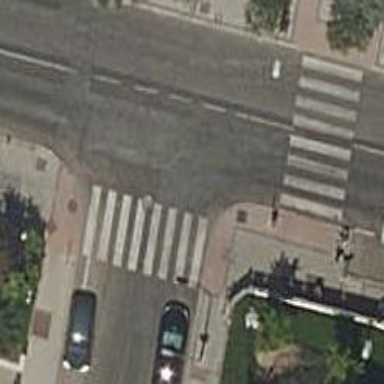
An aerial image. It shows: Footway with zebra crossing.